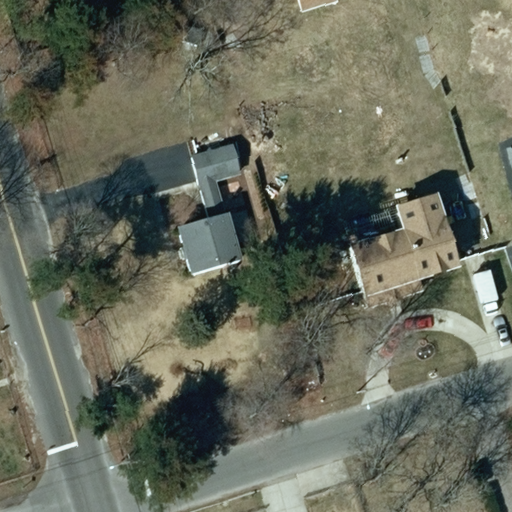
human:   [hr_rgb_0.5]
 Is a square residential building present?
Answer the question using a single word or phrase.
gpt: no

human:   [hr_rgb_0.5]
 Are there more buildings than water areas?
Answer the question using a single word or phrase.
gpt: yes

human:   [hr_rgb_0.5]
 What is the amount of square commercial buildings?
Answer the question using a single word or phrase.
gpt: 0

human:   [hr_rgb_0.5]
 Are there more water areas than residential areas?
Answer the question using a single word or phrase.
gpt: no

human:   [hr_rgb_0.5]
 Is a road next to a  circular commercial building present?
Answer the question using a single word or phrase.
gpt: no

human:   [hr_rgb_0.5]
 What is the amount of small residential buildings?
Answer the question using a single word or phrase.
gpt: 0

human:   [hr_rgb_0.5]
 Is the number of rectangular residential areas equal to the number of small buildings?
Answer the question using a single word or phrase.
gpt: yes

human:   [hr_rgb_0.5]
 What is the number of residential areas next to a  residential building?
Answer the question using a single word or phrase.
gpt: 1

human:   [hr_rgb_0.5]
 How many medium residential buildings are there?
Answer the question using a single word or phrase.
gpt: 3

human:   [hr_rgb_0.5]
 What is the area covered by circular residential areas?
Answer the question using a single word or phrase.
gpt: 0m2

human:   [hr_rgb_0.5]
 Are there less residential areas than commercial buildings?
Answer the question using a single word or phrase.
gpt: no

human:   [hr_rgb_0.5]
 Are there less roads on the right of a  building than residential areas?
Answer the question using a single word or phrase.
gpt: yes

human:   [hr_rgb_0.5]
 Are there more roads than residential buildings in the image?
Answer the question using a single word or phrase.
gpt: no

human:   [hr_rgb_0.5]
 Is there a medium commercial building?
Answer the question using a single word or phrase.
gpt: no

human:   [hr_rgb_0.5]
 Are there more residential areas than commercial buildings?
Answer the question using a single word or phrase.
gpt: yes

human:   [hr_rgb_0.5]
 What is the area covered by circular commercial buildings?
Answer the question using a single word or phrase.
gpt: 0m2

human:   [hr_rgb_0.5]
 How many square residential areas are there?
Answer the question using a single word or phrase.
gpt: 0

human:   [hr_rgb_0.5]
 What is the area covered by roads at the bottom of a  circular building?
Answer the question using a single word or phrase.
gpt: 0m2

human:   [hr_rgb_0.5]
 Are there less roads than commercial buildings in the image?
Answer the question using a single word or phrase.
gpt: no

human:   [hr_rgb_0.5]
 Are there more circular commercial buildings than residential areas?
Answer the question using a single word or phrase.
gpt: no

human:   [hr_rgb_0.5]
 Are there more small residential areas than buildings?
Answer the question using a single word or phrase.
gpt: no

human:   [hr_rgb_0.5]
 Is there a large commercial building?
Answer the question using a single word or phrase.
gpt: no

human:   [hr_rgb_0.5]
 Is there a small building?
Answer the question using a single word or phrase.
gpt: yes

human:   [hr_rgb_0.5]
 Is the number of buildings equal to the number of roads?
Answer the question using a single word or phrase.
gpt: no

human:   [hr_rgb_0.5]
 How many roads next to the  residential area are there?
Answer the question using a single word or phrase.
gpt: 2

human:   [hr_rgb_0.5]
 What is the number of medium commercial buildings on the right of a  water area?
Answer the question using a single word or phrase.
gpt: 0

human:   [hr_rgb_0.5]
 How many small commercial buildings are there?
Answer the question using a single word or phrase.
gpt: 0

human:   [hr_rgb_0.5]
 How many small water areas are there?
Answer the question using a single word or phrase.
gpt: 0

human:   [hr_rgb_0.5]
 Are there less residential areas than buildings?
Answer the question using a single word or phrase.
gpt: yes

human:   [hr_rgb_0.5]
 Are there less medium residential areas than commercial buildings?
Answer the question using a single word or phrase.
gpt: no

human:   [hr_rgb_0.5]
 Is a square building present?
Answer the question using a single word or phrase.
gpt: no

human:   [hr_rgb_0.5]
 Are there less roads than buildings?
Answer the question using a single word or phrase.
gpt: yes

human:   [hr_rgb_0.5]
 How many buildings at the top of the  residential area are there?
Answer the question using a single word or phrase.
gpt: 0

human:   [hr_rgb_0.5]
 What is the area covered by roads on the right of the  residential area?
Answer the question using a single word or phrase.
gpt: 0m2

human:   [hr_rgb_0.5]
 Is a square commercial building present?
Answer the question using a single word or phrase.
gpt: no

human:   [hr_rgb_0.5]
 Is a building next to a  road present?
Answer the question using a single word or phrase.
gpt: yes